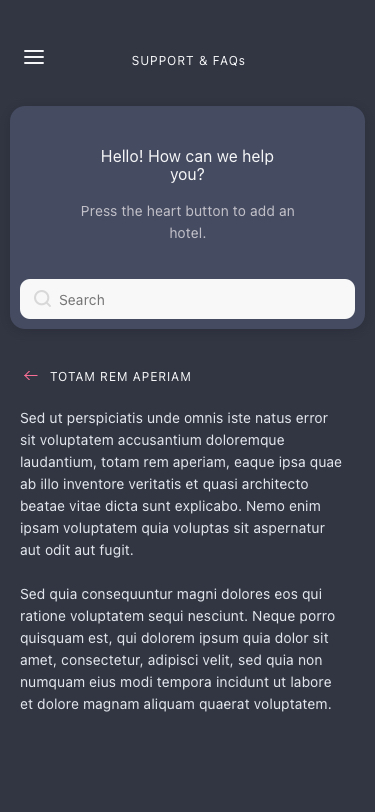
Text in this UI design:
Sed ut perspiciatis unde omnis iste natus error sit voluptatem accusantium doloremque laudantium, totam rem aperiam, eaque ipsa quae ab illo inventore veritatis et quasi architecto beatae vitae dicta sunt explicabo. Nemo enim ipsam voluptatem quia voluptas sit aspernatur aut odit aut fugit.

Sed quia consequuntur magni dolores eos qui ratione voluptatem sequi nesciunt. Neque porro quisquam est, qui dolorem ipsum quia dolor sit amet, consectetur, adipisci velit, sed quia non numquam eius modi tempora incidunt ut labore et dolore magnam aliquam quaerat voluptatem.
Totam rem aperiam
Search
Press the heart button to add an hotel.
Hello! How can we help you?
SUPPORT & FAQs